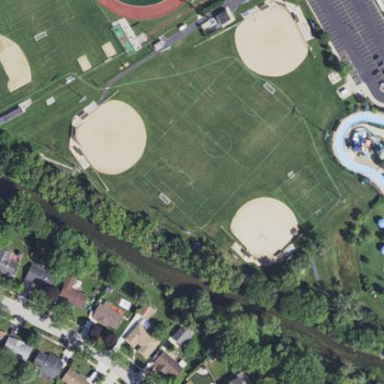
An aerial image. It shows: Baseball/softball pitch for leisure and sports activities.